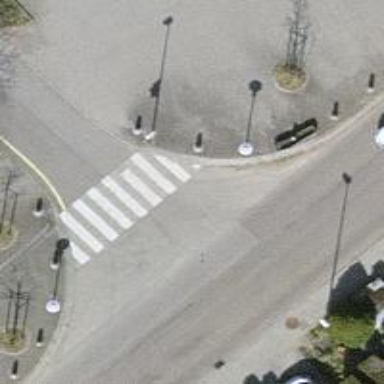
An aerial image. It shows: Zebra crossing on the road.